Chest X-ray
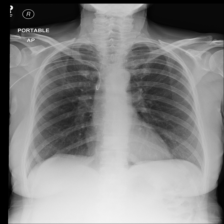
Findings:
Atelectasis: negative
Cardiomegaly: negative
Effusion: negative
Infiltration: negative
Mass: negative
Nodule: negative
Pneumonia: negative
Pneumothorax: negative
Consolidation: negative
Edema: negative
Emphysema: negative
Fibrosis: negative
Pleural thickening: negative
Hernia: negative